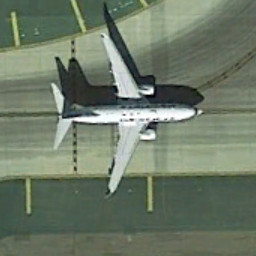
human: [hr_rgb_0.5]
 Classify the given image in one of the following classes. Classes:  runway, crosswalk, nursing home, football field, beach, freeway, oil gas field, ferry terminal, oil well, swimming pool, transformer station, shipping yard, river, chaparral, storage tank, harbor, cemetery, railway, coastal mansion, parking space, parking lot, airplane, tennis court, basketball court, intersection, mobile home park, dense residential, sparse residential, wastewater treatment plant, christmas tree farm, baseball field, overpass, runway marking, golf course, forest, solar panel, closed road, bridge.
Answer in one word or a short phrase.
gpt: airplane